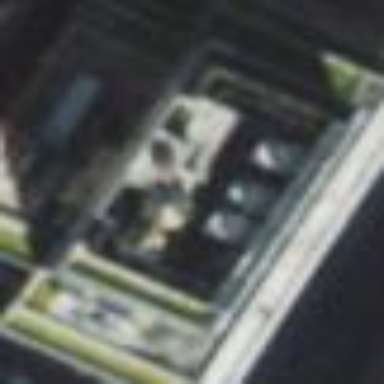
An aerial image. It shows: Part of building with flat concrete roof.